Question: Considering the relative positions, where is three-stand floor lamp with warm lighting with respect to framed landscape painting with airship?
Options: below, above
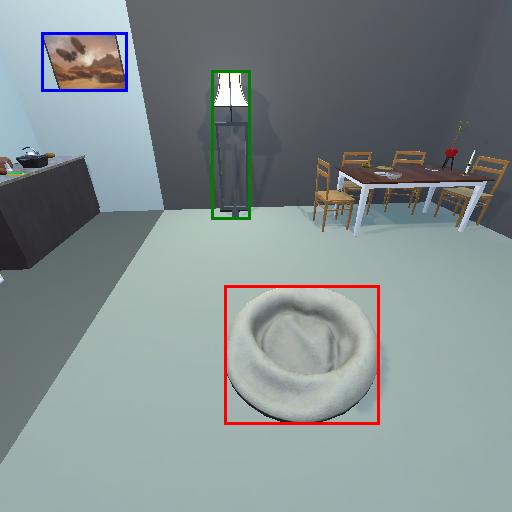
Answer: below